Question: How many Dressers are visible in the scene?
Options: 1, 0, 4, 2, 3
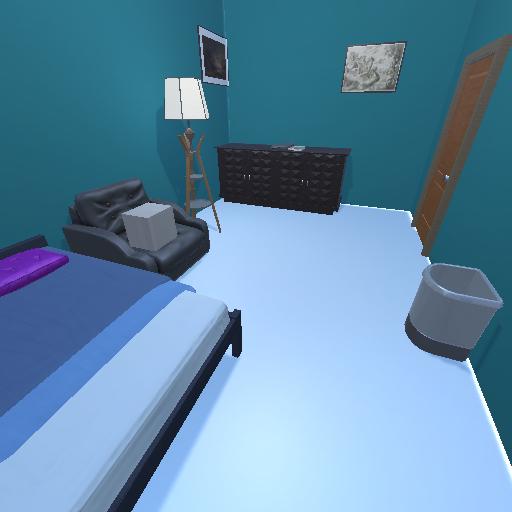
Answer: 1